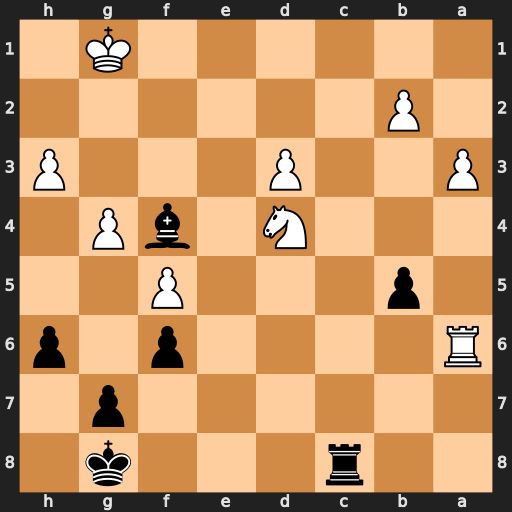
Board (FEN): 2r3k1/6p1/R4p1p/1p3P2/3N1bP1/P2P3P/1P6/6K1
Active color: b
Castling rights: -
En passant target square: -
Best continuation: Be3+ Kg2 Bxd4